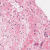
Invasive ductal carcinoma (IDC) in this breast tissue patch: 0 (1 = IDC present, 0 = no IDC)